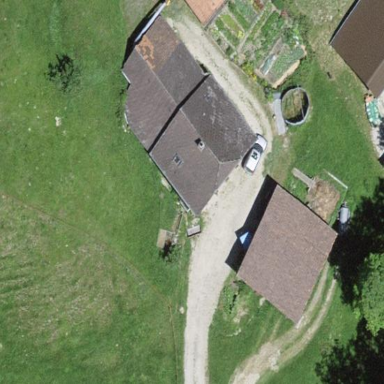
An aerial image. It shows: Farm building.